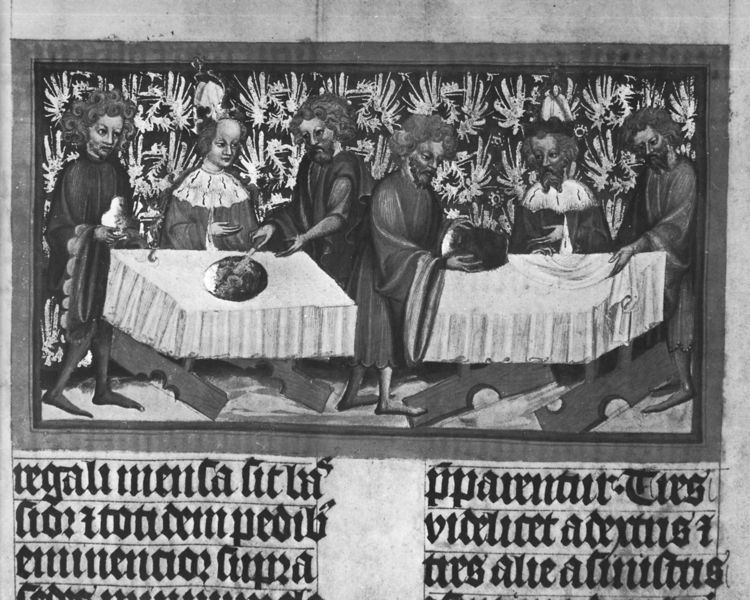
Titel: Die Goldene Bulle
Institution: Wien, Österreichische Nationalbibliothek
Schlagwörter: mann, menschen, hut, männer, schwarz, tisch, tische, teppich, messer, teller, tischdecke, tischtuch, mantel, locken, schrift, hof, könig, tafel, gobelin, musikinstrument, fuss, druck, schwarzweiß, text, buchstaben, mahl, buchseite, bankett, mittelalter, adelig, höfisch, laute, edelmann, gabe, miniatur, abbildung, latein, lateinisch, decken, buchmalerei, gewandt, gotische minuskel, magister, textura, tische mahlzeit, teilen, mensa